Field crop: maize
Growth stage: 2
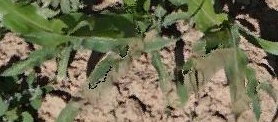
Species: maize